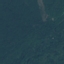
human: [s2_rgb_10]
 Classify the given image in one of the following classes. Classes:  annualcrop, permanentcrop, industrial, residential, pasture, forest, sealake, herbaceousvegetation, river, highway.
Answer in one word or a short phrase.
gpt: Forest